Interaction volume radius: 5 \u00c5
Interaction volume height: 15 \u00c5
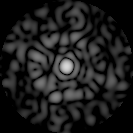
Disorder parameter: 0.8733